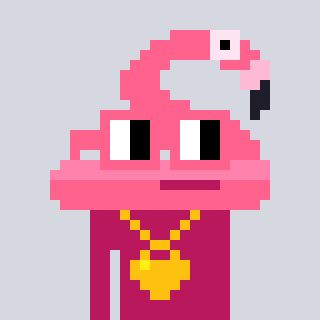
a pixel art character with square pink glasses, a flamingo-shaped head and a darkpink-colored body on a cool background